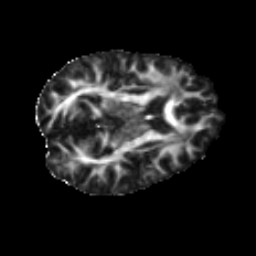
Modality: FA
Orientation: axial
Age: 33
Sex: female
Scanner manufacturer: ge
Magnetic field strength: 3 T
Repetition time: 7.8 s
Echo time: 0.0608 s